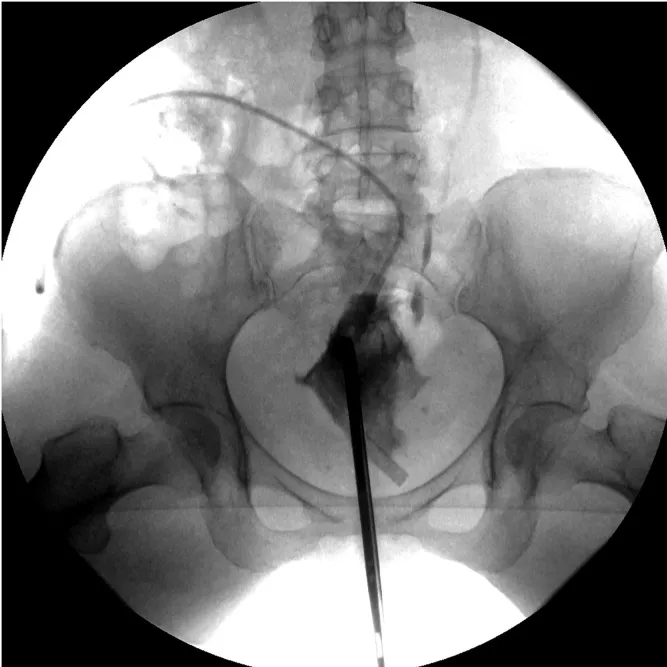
Rendezvous procedure (07/02/2020). A guidewire was passed through the right nephrostomy down the ureter to the ureteral leak and left in place. Cystoscopy and then ureteroscopy were performed. The guidewire in the right ureter was grasped through the ureteroscopy and pulled into the bladder.
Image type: radiology (x_ray)